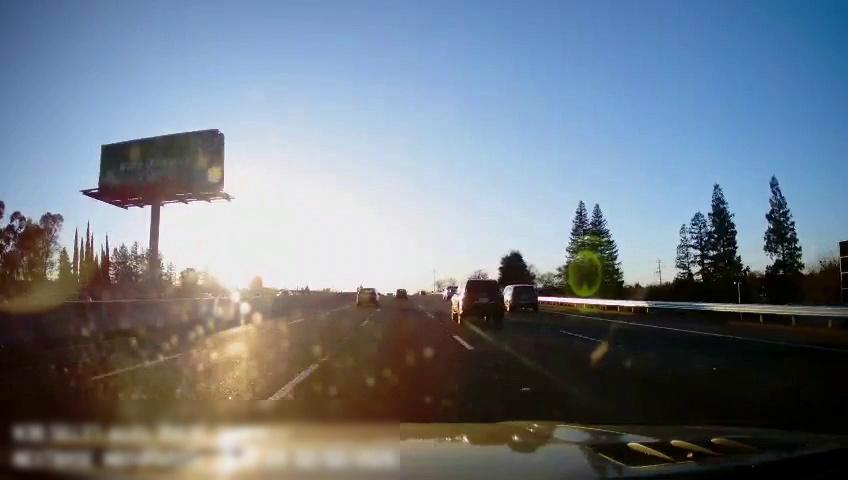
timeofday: Day
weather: Sunny
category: Drivable Space
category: Vehicles | Car
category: Vehicles | Car
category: Vehicles | Truck
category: Vehicles | SUV
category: Vehicles | SUV
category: Vehicles | Car
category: Vehicles | SUV
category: Lanes | Alternate Lane
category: Lanes | Alternate Lane
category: Lanes | Current Lane
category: Lanes | Current Lane
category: Lanes | Alternate Lane
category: Lanes | Alternate Lane
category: Traffic | Signs